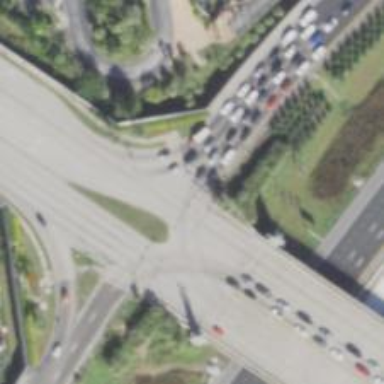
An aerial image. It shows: Parclo intersection with motorway link.